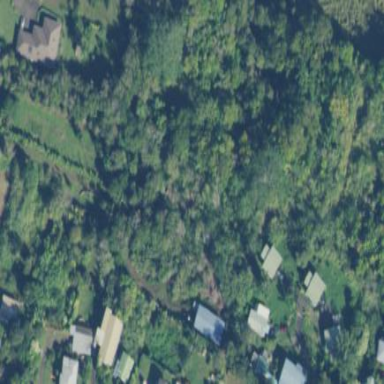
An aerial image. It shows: Orchard filled with macadamia trees.